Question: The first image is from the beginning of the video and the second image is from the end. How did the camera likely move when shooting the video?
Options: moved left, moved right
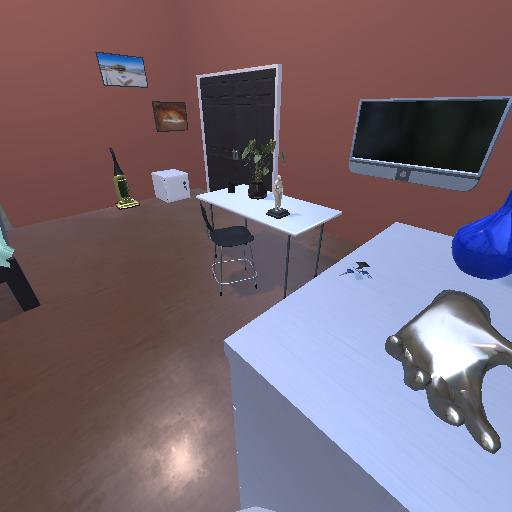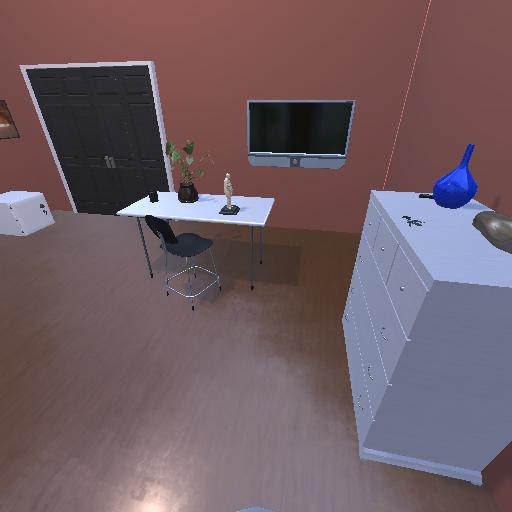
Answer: moved left